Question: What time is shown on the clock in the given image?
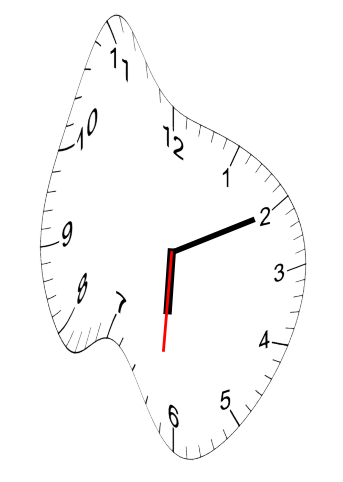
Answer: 06:10:31